Aerial crown-view tile of a tropical tree (Barro Colorado Island, Panama), acquired 20250915:
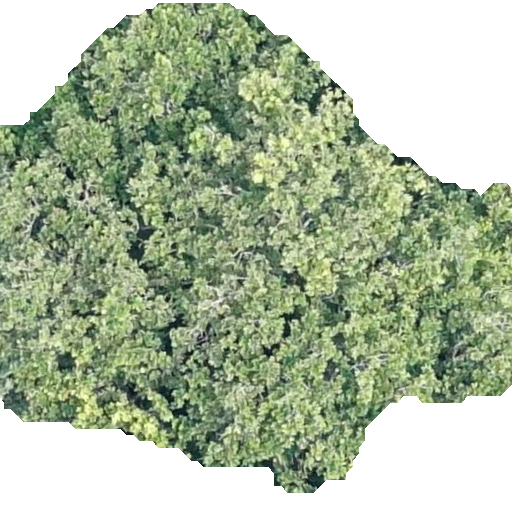
Species: Anacardium excelsum
GBIF accepted scientific name: Anacardium excelsum
Crown area: 296.804 m²